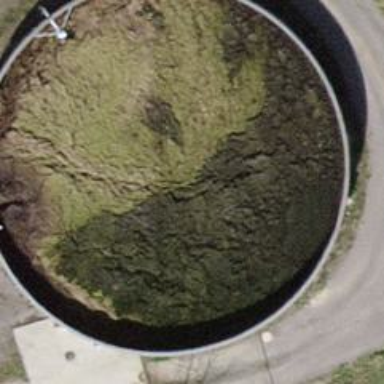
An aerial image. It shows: Silo.